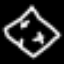
Label: diamond